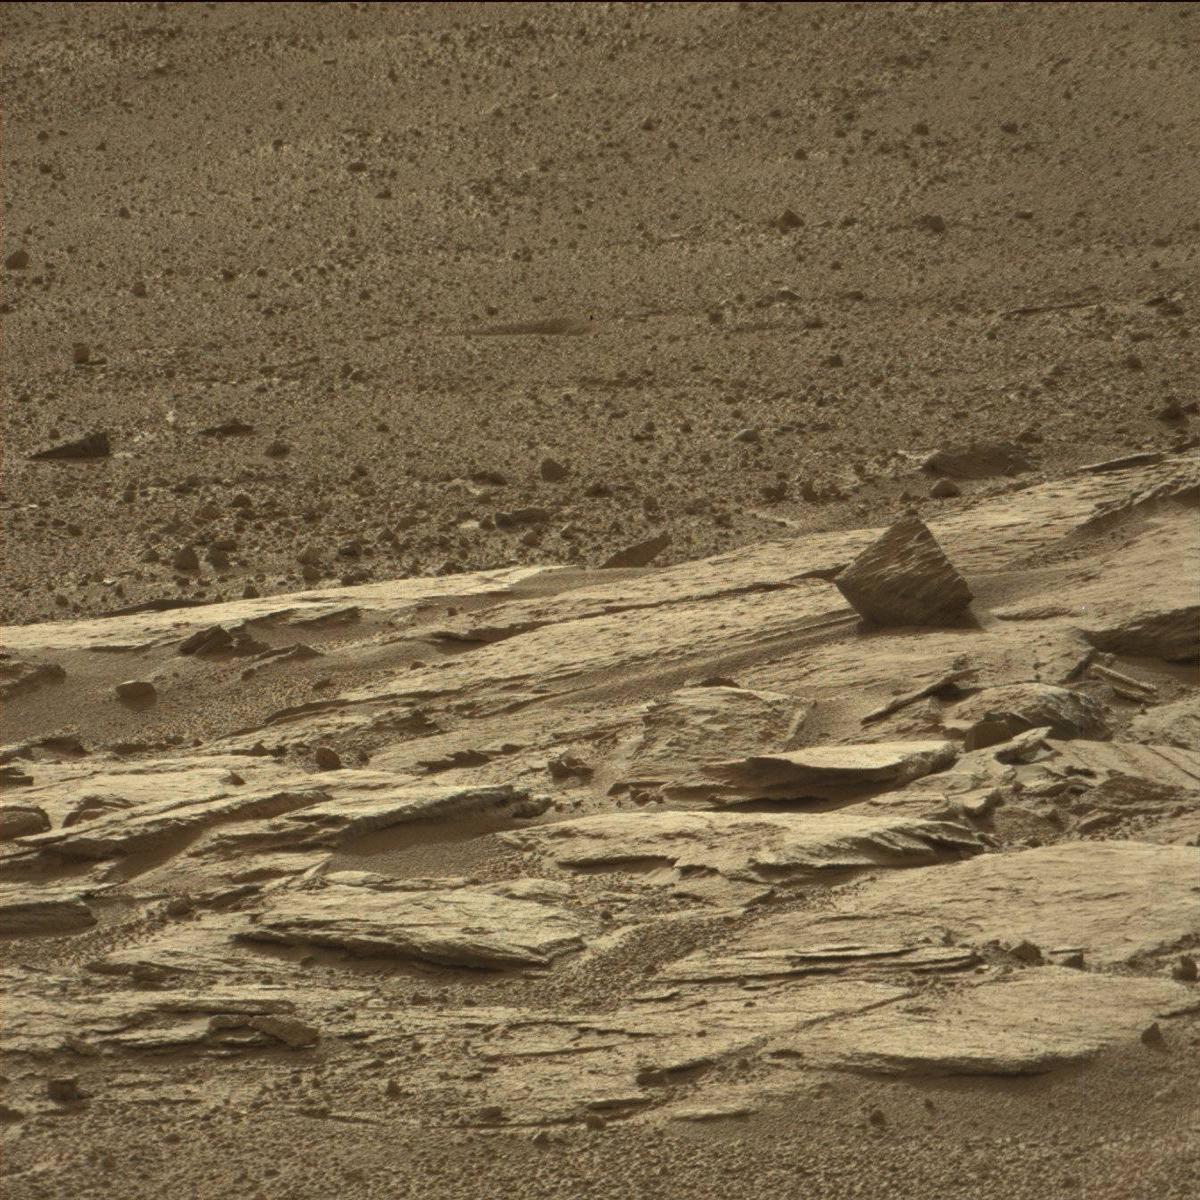
Terrain classes present: Bedrock, Rock, Sand / Soil